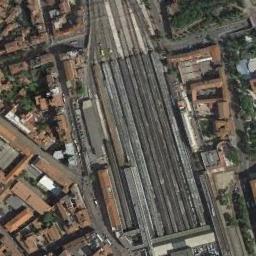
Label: railway_station